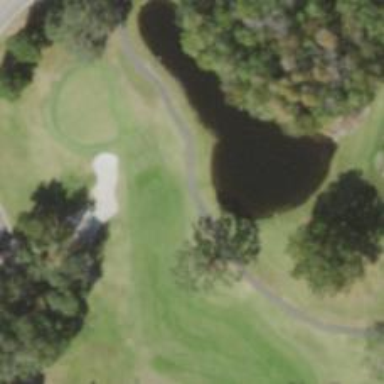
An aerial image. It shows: Service road used as golf cart path.